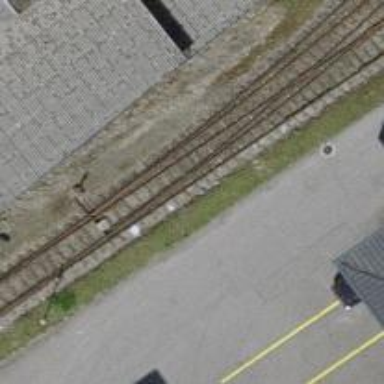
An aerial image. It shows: Railway switch.